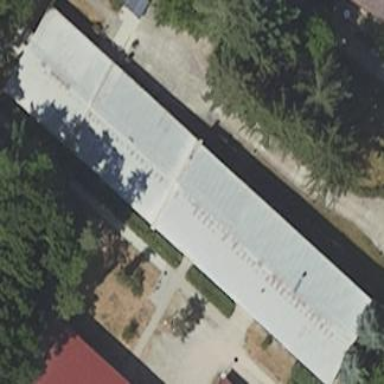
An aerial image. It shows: Building with flat grey roof.